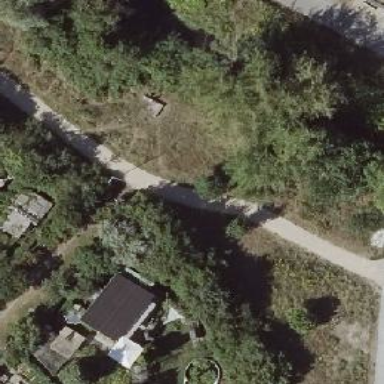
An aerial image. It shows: Dirt path.